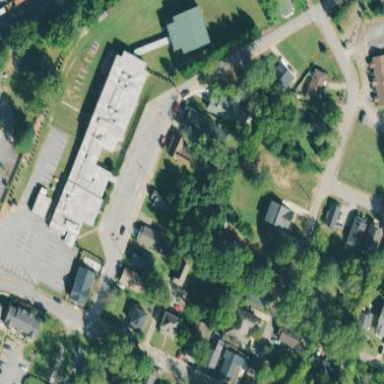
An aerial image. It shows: School building.